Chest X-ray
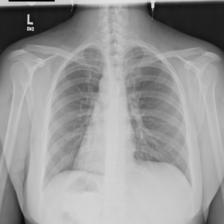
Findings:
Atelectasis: negative
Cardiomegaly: negative
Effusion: negative
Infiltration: negative
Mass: negative
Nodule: negative
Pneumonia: negative
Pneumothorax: negative
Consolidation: negative
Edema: negative
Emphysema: negative
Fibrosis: negative
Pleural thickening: negative
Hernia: negative